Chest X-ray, PA view. Patient: 52 years old, sex F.
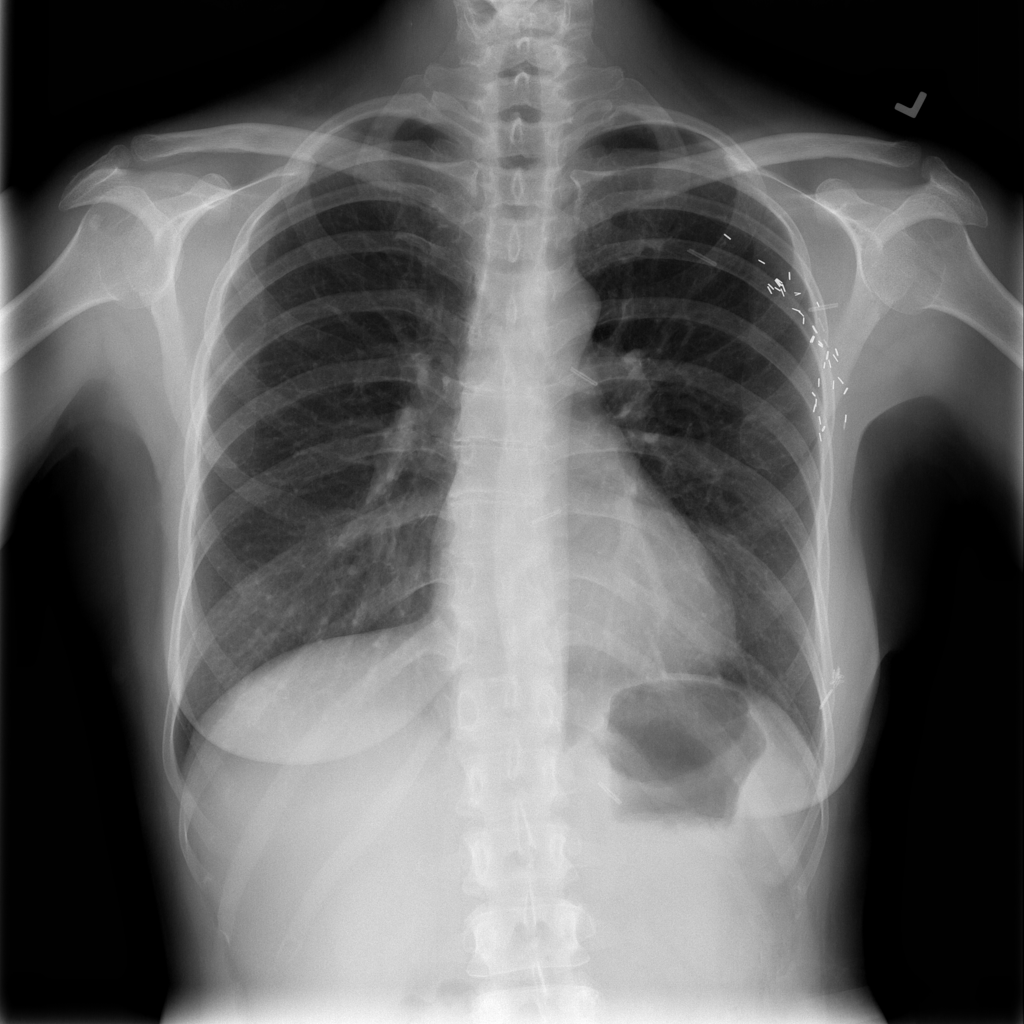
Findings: No Finding